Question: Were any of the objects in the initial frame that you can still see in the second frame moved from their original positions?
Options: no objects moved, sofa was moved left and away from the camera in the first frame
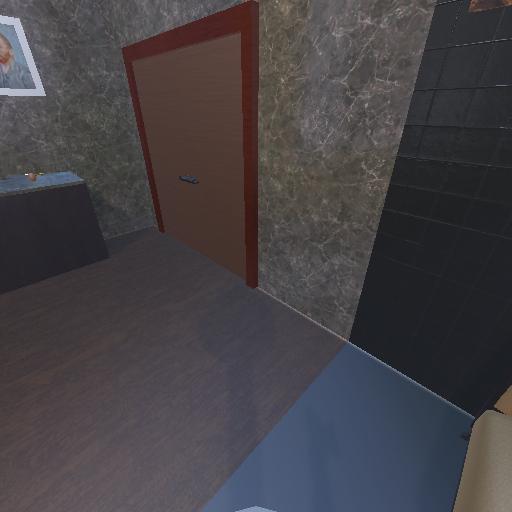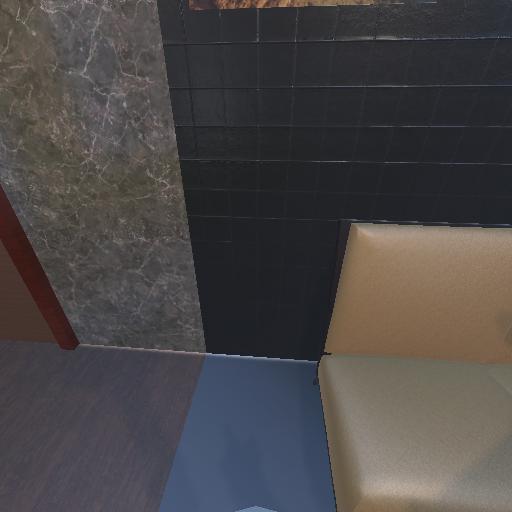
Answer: no objects moved